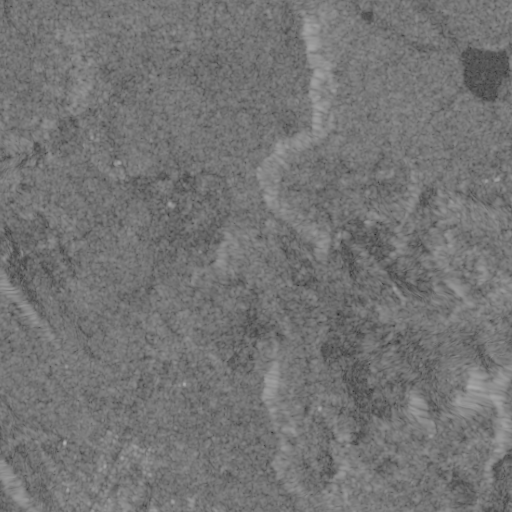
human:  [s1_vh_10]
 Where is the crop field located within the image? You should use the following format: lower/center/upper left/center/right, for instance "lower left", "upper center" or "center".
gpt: The crop field is located in the center left of the image.
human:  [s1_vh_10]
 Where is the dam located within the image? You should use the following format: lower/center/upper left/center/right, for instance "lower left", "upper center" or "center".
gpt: The dam is located in the upper right of the image.
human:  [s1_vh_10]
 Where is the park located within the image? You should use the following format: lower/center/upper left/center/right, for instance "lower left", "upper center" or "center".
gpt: There is no park in the image.

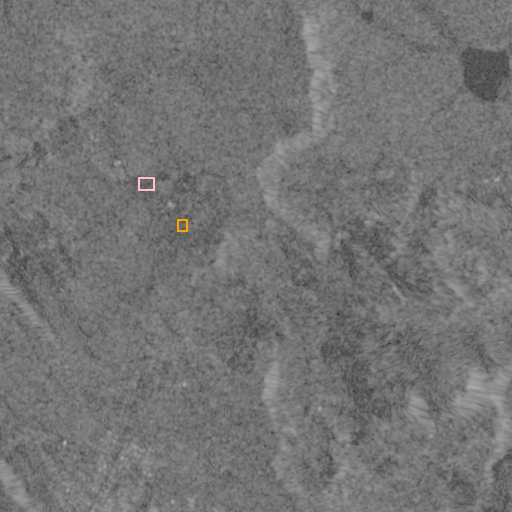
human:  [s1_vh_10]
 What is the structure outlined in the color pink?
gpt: The structure outlined in pink is a crop field.
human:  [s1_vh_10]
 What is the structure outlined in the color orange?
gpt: The structure outlined in orange is a park.
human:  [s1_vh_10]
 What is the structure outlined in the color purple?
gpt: There is no purple outline.